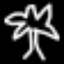
Label: palm tree